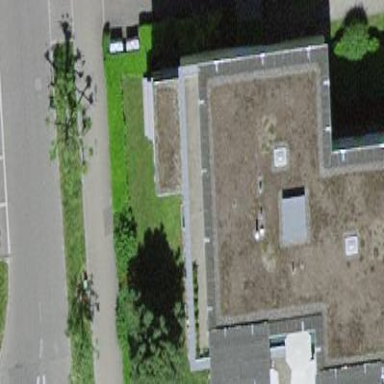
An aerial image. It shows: Flat-roofed residential building.